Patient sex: F
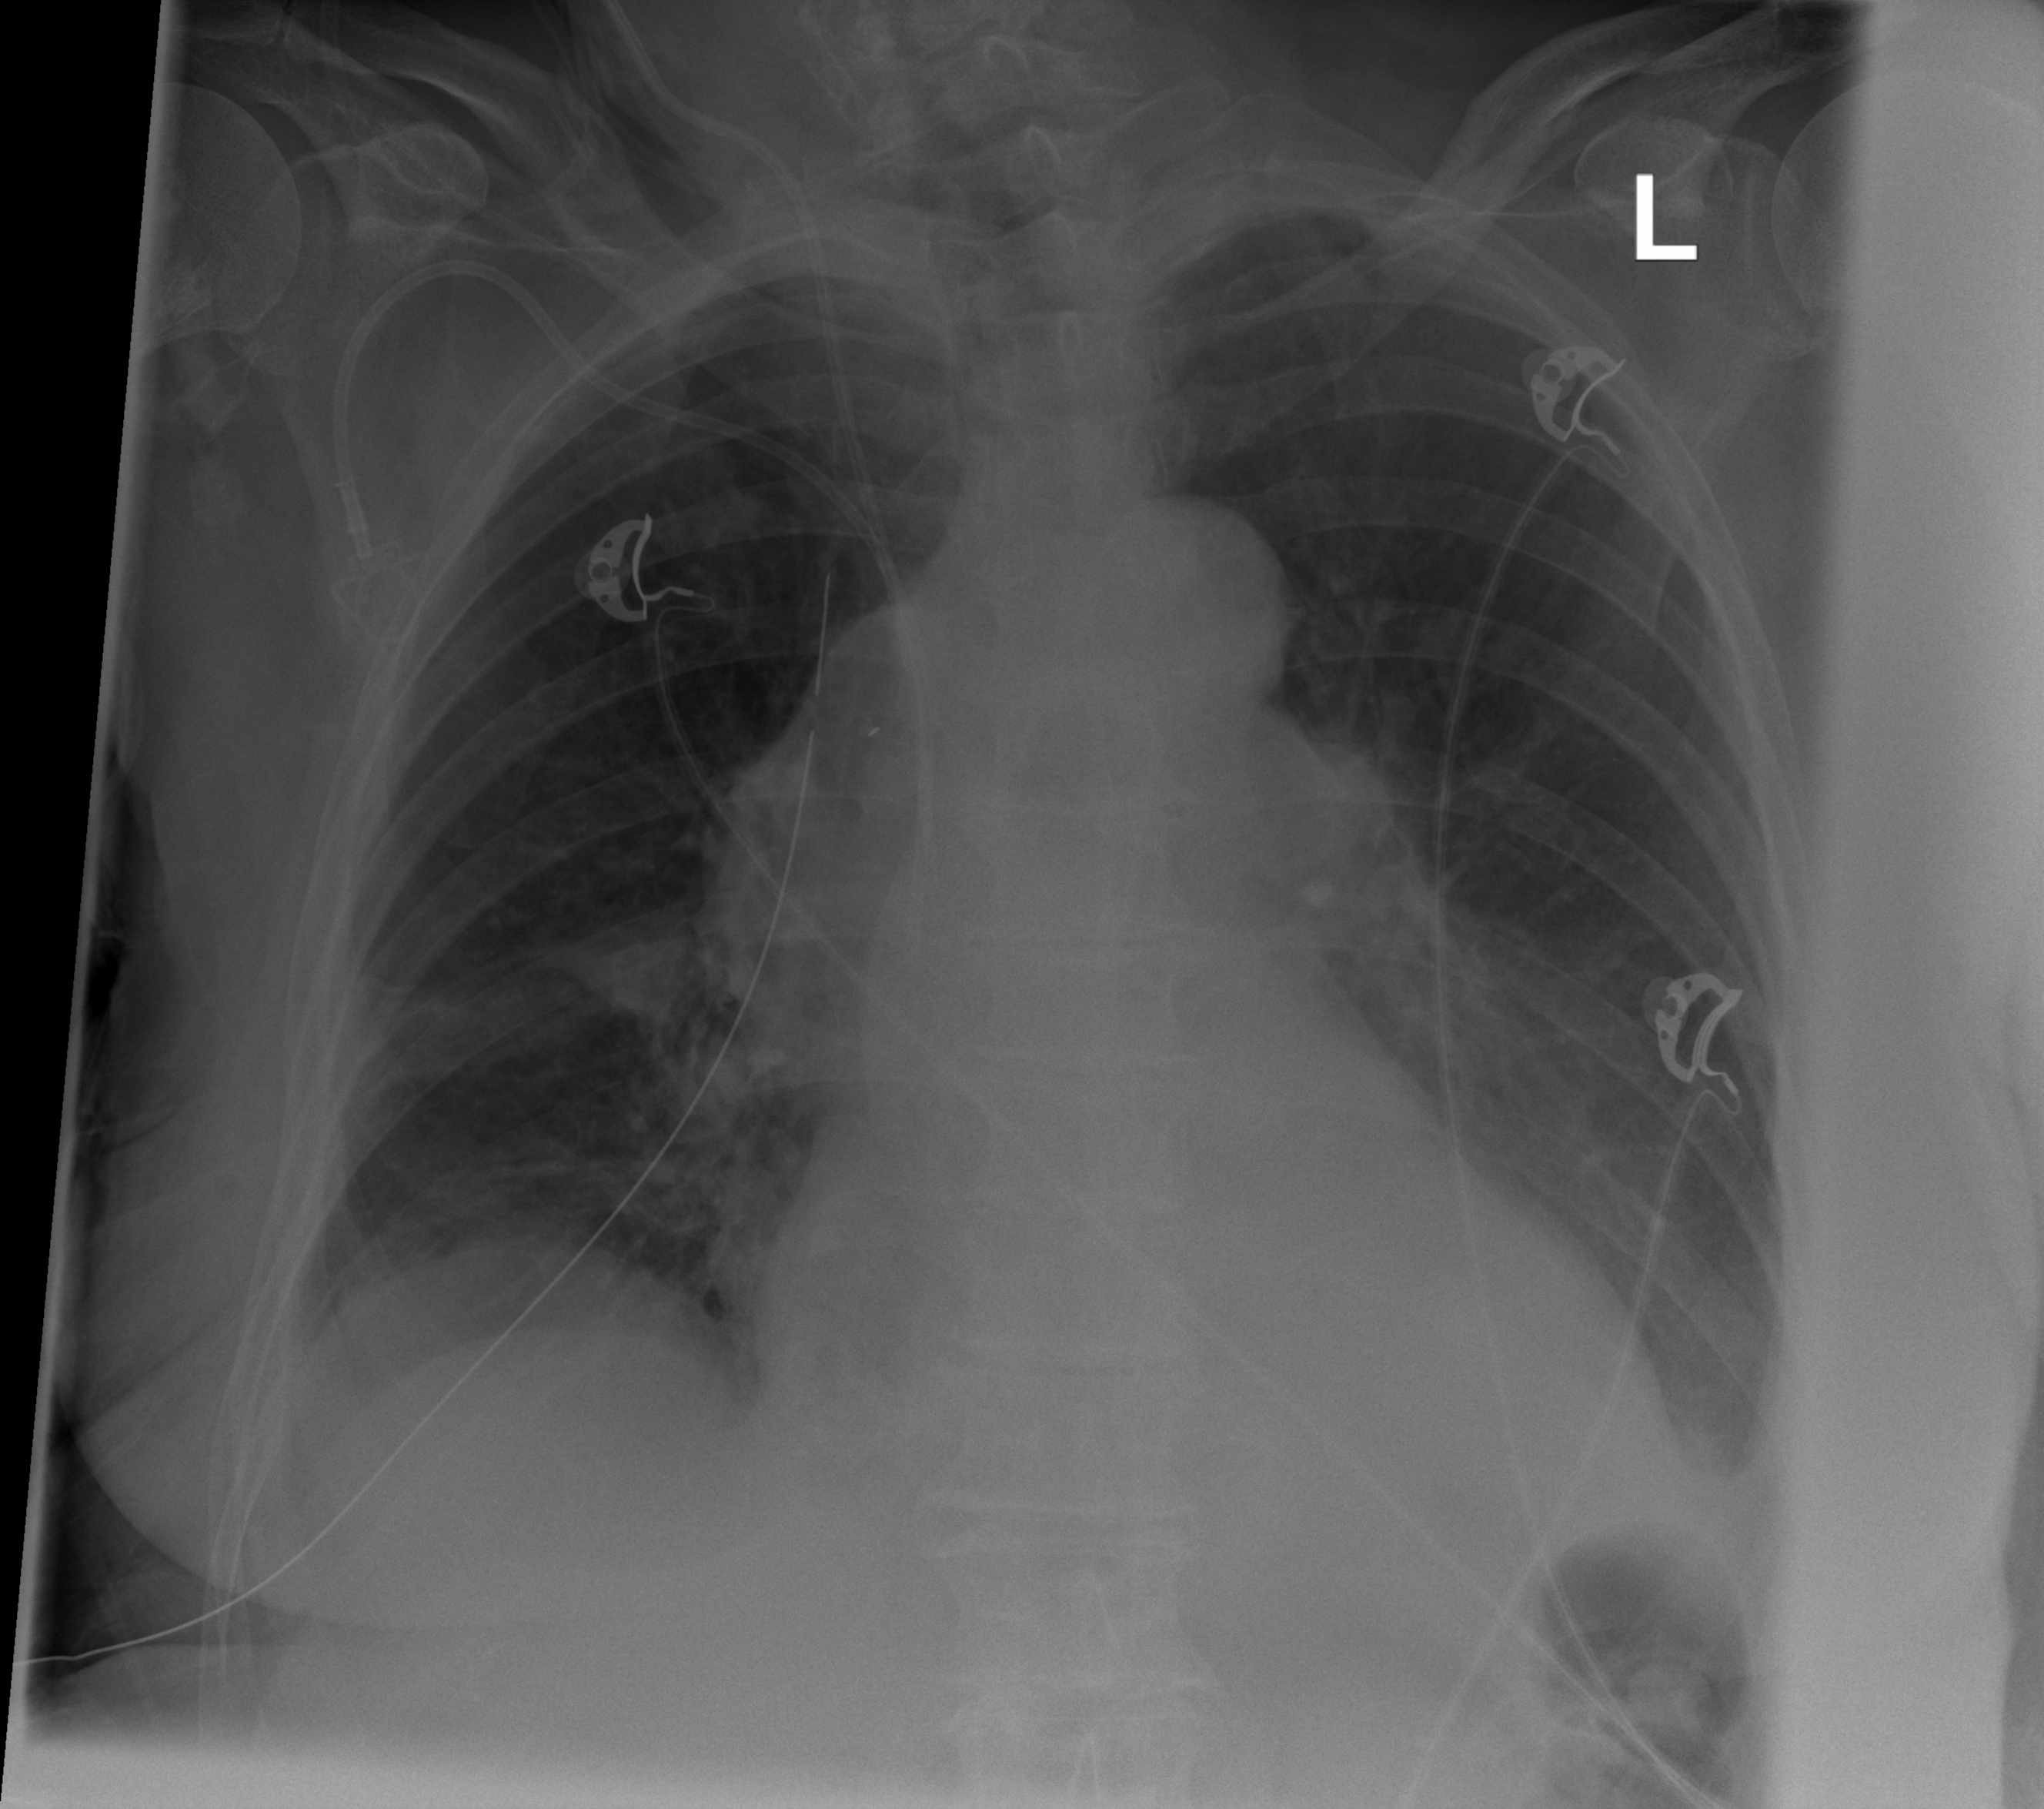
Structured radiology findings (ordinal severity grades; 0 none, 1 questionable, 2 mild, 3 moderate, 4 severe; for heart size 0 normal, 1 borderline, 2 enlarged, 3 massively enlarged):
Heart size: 1
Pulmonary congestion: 0
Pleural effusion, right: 1
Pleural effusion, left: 2
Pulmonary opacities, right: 1
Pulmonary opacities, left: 0
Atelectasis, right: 2
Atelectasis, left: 2